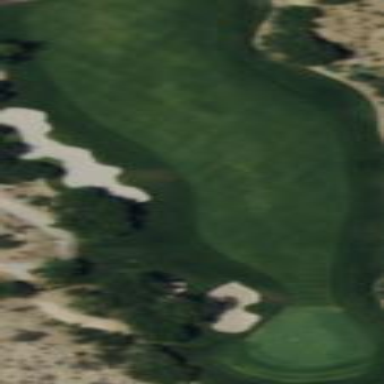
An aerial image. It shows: Scenic golf fairway.